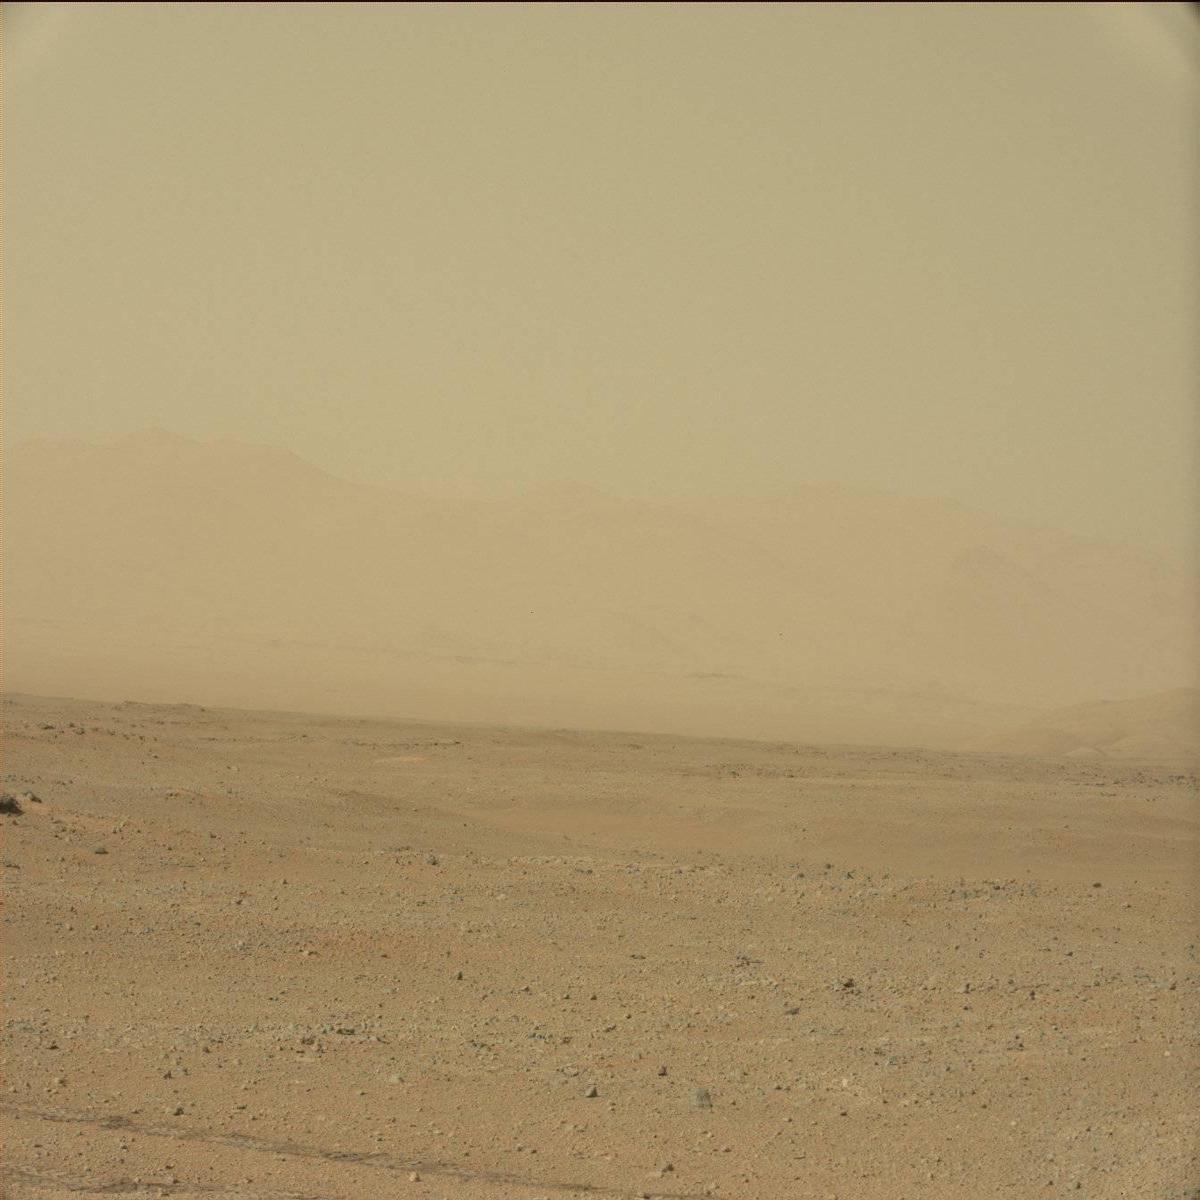
Terrain classes present: Bedrock, Ridge, Sand / Soil, Sky, Track